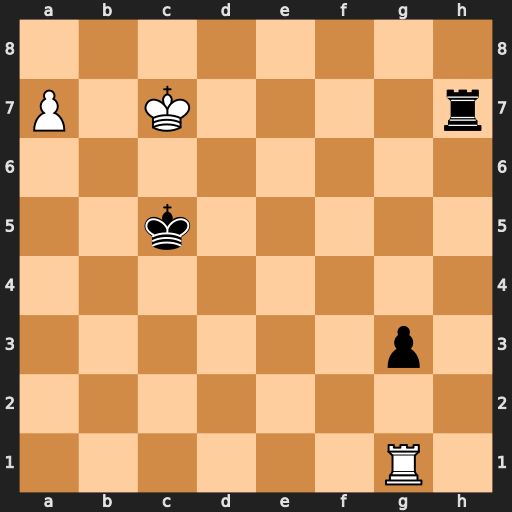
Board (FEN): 8/P1K4r/8/2k5/8/6p1/8/6R1
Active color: w
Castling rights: -
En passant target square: -
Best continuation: Kb8 Rh8+ Kb7